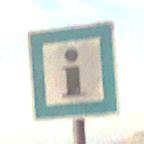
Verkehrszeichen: Informationsstelle
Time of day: SunriseSunset
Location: Outdoor (Nature)
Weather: PartlyCloudy
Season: NotSpecified
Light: Natural